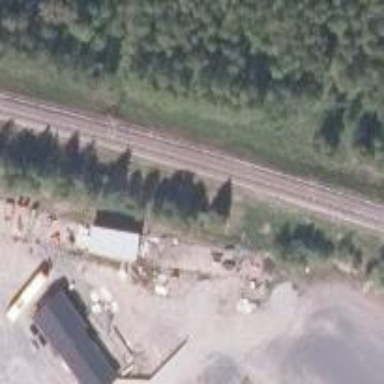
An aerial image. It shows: Railway track with continuous electrified contact lines.